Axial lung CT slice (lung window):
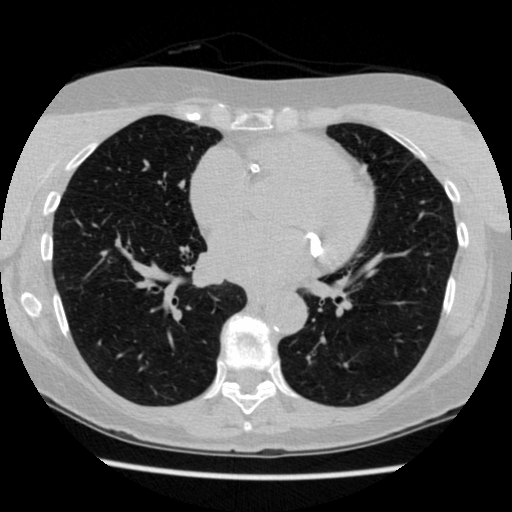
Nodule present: no